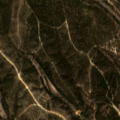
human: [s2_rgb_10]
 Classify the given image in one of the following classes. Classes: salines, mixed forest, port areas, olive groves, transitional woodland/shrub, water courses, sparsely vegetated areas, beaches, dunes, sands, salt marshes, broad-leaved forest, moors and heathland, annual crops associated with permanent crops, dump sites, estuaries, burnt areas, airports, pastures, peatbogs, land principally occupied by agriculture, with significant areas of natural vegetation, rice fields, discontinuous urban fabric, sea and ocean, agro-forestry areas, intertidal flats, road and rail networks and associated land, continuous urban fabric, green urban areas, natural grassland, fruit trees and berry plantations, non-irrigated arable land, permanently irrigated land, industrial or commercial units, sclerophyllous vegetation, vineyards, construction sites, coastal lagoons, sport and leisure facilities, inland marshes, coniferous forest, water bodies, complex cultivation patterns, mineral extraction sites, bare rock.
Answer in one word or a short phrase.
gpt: land principally occupied by agriculture, with significant areas of natural vegetation, broad-leaved forest, transitional woodland/shrub